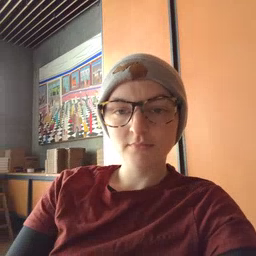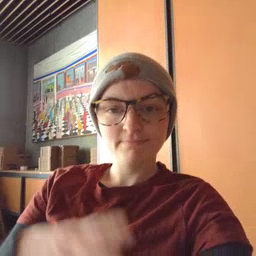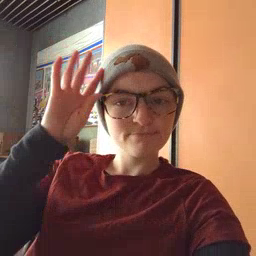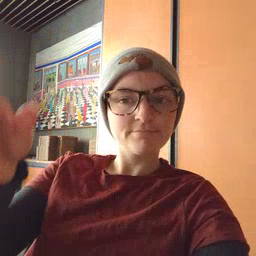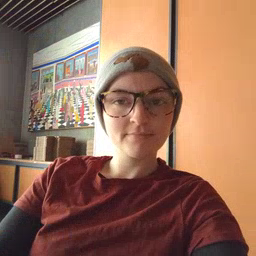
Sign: pretend